Question: Here is my application in the landscape mode (and the two borders inside the grid called 'LayoutRoot').

1) I am trying to receive 'border1''s coordinates in this way:
'''
GeneralTransform generalTransform = border1.TransformToVisual(LayoutRoot);
Point point = generalTransform.Transform(new Point(0, 0));
'''
and it returns me expected point coordinates:
2) Now I am trying to receive same 'border1' by those coordinates:
'''
var controls = VisualTreeHelper.FindElementsInHostCoordinates(
point, LayoutRoot).ToArray();
'''
And suddenly I've received 'border2'! It seems that 'FindElementsInHostCoordinates' thinks that it's in the portrait mode. How can I receive control by coordinates in landscape mode correctly?
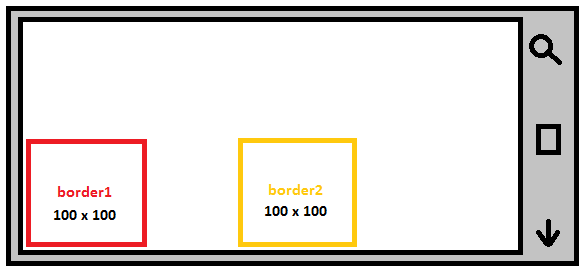
Answer: It seems like FindElementsInHostCoordinates does not account for Landscape mode or existence of the SystemTray. It only really works when you are using coordinates for Portrait with SystemTray.IsVisible="False".
Check this blog post from Alan Mendelevich for more details:
<URL>
Need to do something similar to that + account for SystemTray dimensions if it is visible.
Sample code:
'''
using System.Linq;
using System.Windows;
using System.Windows.Media;
using Microsoft.Phone.Controls;
using Microsoft.Phone.Shell;
namespace PhoneApp4
{
public partial class MainPage : PhoneApplicationPage
{
// Constructor
public MainPage()
{
InitializeComponent();
this.Loaded += new RoutedEventHandler(MainPage_Loaded);
}
void MainPage_Loaded(object sender, RoutedEventArgs e)
{
GeneralTransform generalTransform = border1.TransformToVisual(LayoutRoot);
Point point = generalTransform.Transform(new Point(1, 1));
var controls = FindElementsAtCoordinates(point);
}
private UIElement[] FindElementsAtCoordinates(Point point)
{
if ((this.Orientation & PageOrientation.Portrait) == 0)
{
if (this.Orientation == PageOrientation.LandscapeLeft)
point = new Point(
this.ActualHeight - point.Y,
point.X + (SystemTray.IsVisible ? 72 : 0));
else
point = new Point(
point.Y,
this.ActualWidth - point.X + (SystemTray.IsVisible ? 72 : 0));
}
return VisualTreeHelper.FindElementsInHostCoordinates(
new Point(point.X, point.Y + (SystemTray.IsVisible ? 72 : 0)),
page).ToArray();
}
}
}
'''
XAML:
'''
<phone:PhoneApplicationPage
x:Class="PhoneApp4.MainPage"
xmlns="http://schemas.microsoft.com/winfx/2006/xaml/presentation"
xmlns:x="http://schemas.microsoft.com/winfx/2006/xaml"
xmlns:phone="clr-namespace:Microsoft.Phone.Controls;assembly=Microsoft.Phone"
xmlns:shell="clr-namespace:Microsoft.Phone.Shell;assembly=Microsoft.Phone"
xmlns:d="http://schemas.microsoft.com/expression/blend/2008"
xmlns:mc="http://schemas.openxmlformats.org/markup-compatibility/2006"
FontFamily="{StaticResource PhoneFontFamilyNormal}"
FontSize="{StaticResource PhoneFontSizeNormal}"
Foreground="{StaticResource PhoneForegroundBrush}"
SupportedOrientations="Landscape"
Orientation="Landscape"
mc:Ignorable="d"
d:DesignHeight="480"
d:DesignWidth="728"
shell:SystemTray.IsVisible="True">
<!--LayoutRoot is the root grid where all page content is placed-->
<Grid
x:Name="LayoutRoot"
Background="Transparent">
<Border
x:Name="border1"
Width="100"
Height="100"
VerticalAlignment="Bottom"
HorizontalAlignment="Left"
BorderThickness="5"
BorderBrush="Red" />
<Border
x:Name="border2"
Width="100"
Height="100"
VerticalAlignment="Bottom"
HorizontalAlignment="Center"
BorderThickness="5"
BorderBrush="Orange" />
</Grid>
<phone:PhoneApplicationPage.ApplicationBar>
<shell:ApplicationBar IsVisible="True" IsMenuEnabled="True" Mode="Minimized">
<shell:ApplicationBarIconButton IconUri="/Images/appbar_button1.png" Text="Button 1"/>
<shell:ApplicationBarIconButton IconUri="/Images/appbar_button2.png" Text="Button 2"/>
<shell:ApplicationBar.MenuItems>
<shell:ApplicationBarMenuItem Text="MenuItem 1"/>
<shell:ApplicationBarMenuItem Text="MenuItem 2"/>
</shell:ApplicationBar.MenuItems>
</shell:ApplicationBar>
</phone:PhoneApplicationPage.ApplicationBar>
</phone:PhoneApplicationPage>
'''